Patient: sex M, age 49
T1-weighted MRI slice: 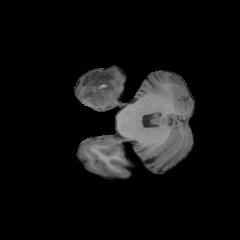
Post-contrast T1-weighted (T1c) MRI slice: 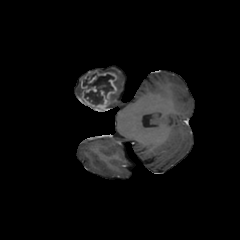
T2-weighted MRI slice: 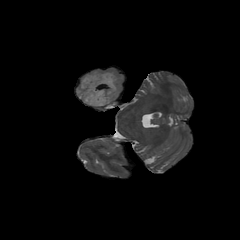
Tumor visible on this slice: yes
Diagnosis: Glioblastoma, IDH-wildtype
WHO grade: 4